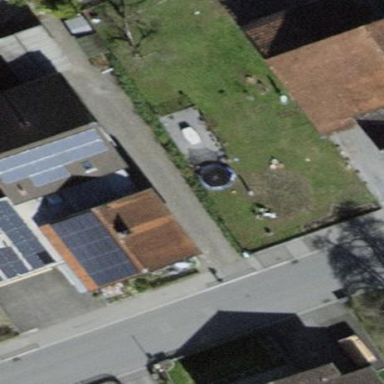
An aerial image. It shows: Semi-detached house.